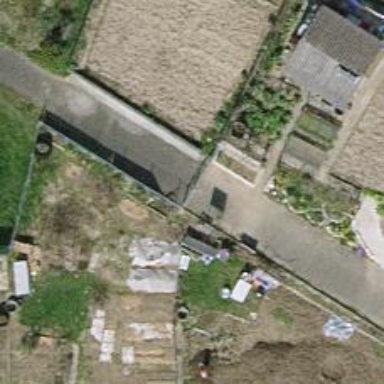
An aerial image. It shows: Gate.